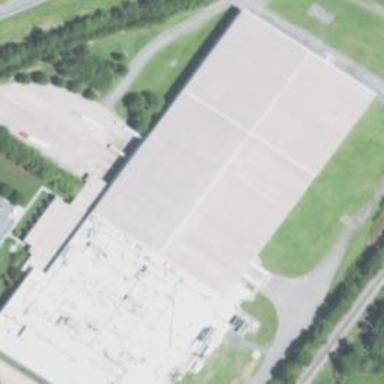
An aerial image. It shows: Industrial building.